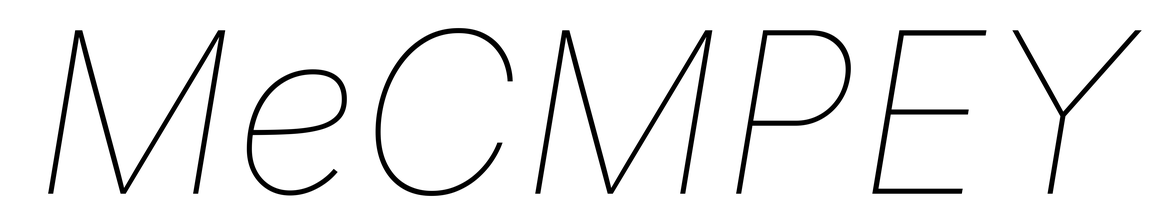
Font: Inter-Italic_Thin_Italic